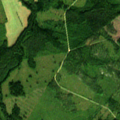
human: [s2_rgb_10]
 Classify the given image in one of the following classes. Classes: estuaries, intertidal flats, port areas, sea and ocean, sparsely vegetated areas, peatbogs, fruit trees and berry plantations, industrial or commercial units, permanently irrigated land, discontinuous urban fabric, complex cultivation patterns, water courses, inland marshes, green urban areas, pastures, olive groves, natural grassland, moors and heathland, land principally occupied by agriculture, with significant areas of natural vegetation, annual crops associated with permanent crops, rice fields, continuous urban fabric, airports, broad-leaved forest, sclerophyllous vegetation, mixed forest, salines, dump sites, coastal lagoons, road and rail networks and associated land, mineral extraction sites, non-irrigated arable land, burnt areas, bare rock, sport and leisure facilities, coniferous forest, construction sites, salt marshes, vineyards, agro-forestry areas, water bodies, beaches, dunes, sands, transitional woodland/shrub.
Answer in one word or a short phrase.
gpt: non-irrigated arable land, coniferous forest, mixed forest, transitional woodland/shrub